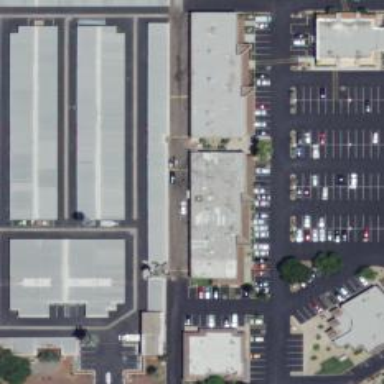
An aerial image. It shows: Parking area.